Question: For each cell of a rasterStack, I want to find the most recent layer where the value exceeds a fixed threshold. Layers are stacked in chronological order, so this corresponds to the maximum index. Ultimately I want to know 1) the year of that layer (taken from the layer name), and 2) the value in that year.
I wrote a function to do this and was getting the wrong result. I modified the function in a way that I did not think would change it; I now get the correct result. My question is why these functions produce something different.
Set up the example:
'''
library(raster)
library(rasterVis)
### Example raster stack:
set.seed(123123)
r1 <- raster(nrows = 10, ncols = 10)
r2 <- r3 <- r4 <- r1
r1[] <- rbinom(ncell(r1), 1, prob = .1)
r2[] <- rbinom(ncell(r1), 1, prob = .1)
r3[] <- rbinom(ncell(r1), 1, prob = .1)
r4[] <- rbinom(ncell(r1), 1, prob = .1)
rs <- stack(r1, r2, r3, r4)
names(rs) <- paste0("yr", 1:4)
'''
These are the functions I would have thought would be the same...is there a reason not to have a vector as an intermediate step?
'''
### Function to find index of last event:
# v1; this is wrong
findLast <- function(x) {
fire.ind <- ifelse(any(x > 0), which(x > 0), NA)
max.ind <- max(fire.ind)
}
# v2; this one gives correct answer
findLast2 <- function(x) {
max.ind <- ifelse(any(x > 0), max(which(x > 0)), NA)
}
testFind <- calc(rs, findLast)
freq(testFind)
testFind2 <- calc(rs, findLast2)
all.equal(testFind, testFind2)
'''
Show the example inputs and the different results:
'''
# plot:
s2 = stack(rs, testFind, testFind2)
levelplot(s2, pretty = TRUE)
'''

Code to get the final layers I want:
'''
### Most recent year:
nameFromInd <- function(x) {
yr <- as.integer(gsub(".*(\d.*).*", "\1", names(rs)[x]))
}
testYr <- calc(testFind2, nameFromInd)
### Value in most recent year:
testYrValue <- stackSelect(rs, testFind2)
'''
Any insight into what I'm not seeing here? I haven't played around with alternatives that enhance speed, but any suggestions are welcome as I'll be doing this on a very large dataset.
'''
sessionInfo()
R version 3.2.4 Revised (2016-03-16 r70336)
Platform: x86_64-w64-mingw32/x64 (64-bit)
Running under: Windows >= 8 x64 (build 9200)
'''
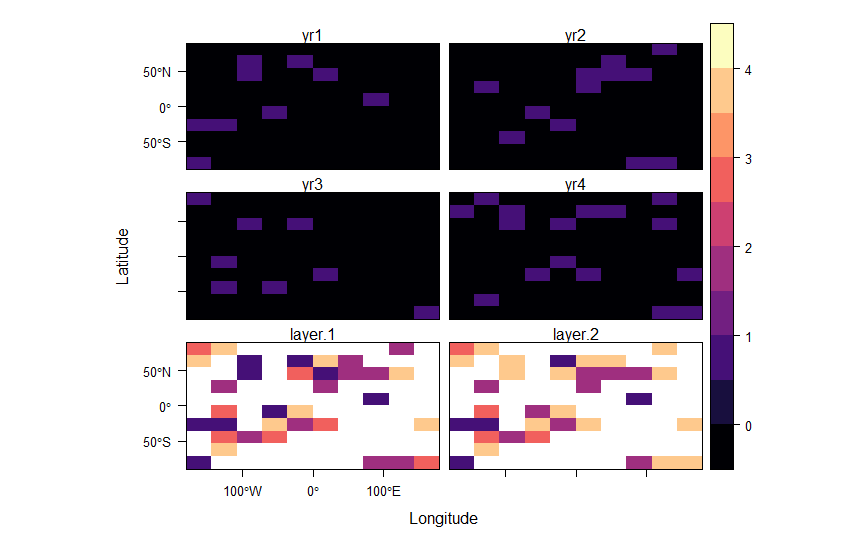
Answer: 'ifelse' can be a bit surprising in that it returns a value with the same "shape" as the first argument, which has length one. So it returns the first value only of the result of 'which(x > 0)'. Always check the functions you use before using them with 'calc'.
'''
x <- c(-1:2, 1:-1)
ifelse(any(x > 0), which(x > 0), NA)
#[1] 3
ifelse(any(x > 0), max(which(x > 0)), NA)
#[1] 5
'''
'ifelse' is a pretty involved function, and I think you can avoid it by doing:
'''
r <- calc(rs, function(x) max(which(x > 0)))
y <- stackSelect(rs, r)
'''
(and ignore the warnings). Or suppress them:
'''
options(warn=-1)
r <- calc(rs, function(x) max(which(x > 0)))
options(warn=0)
testYrValue <- stackSelect(rs, r)
'''
You can also combine what you do with 'calc' and 'stackSelect' like this
'''
f1 <- function(x) {
if (any(x>0)) {
i <- max(which(x > 0))
cbind(i, x[i])
} else {
cbind(NA, NA)
}
}
rr1 <- calc(rs, f1)
'''
Or the shortcut variant:
'''
f2 <- function(x) {
i <- max(which(x > 0))
cbind(i, x[i])
}
rr2 <- calc(rs, f2)
'''
Or
'''
f3 <- function(x) {
i <- max(which(x > 0))
z <- cbind(i, x[i])
z[!is.finite(z)] <- NA
z
}
rr3 <- calc(rs, f3)
'''